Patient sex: M
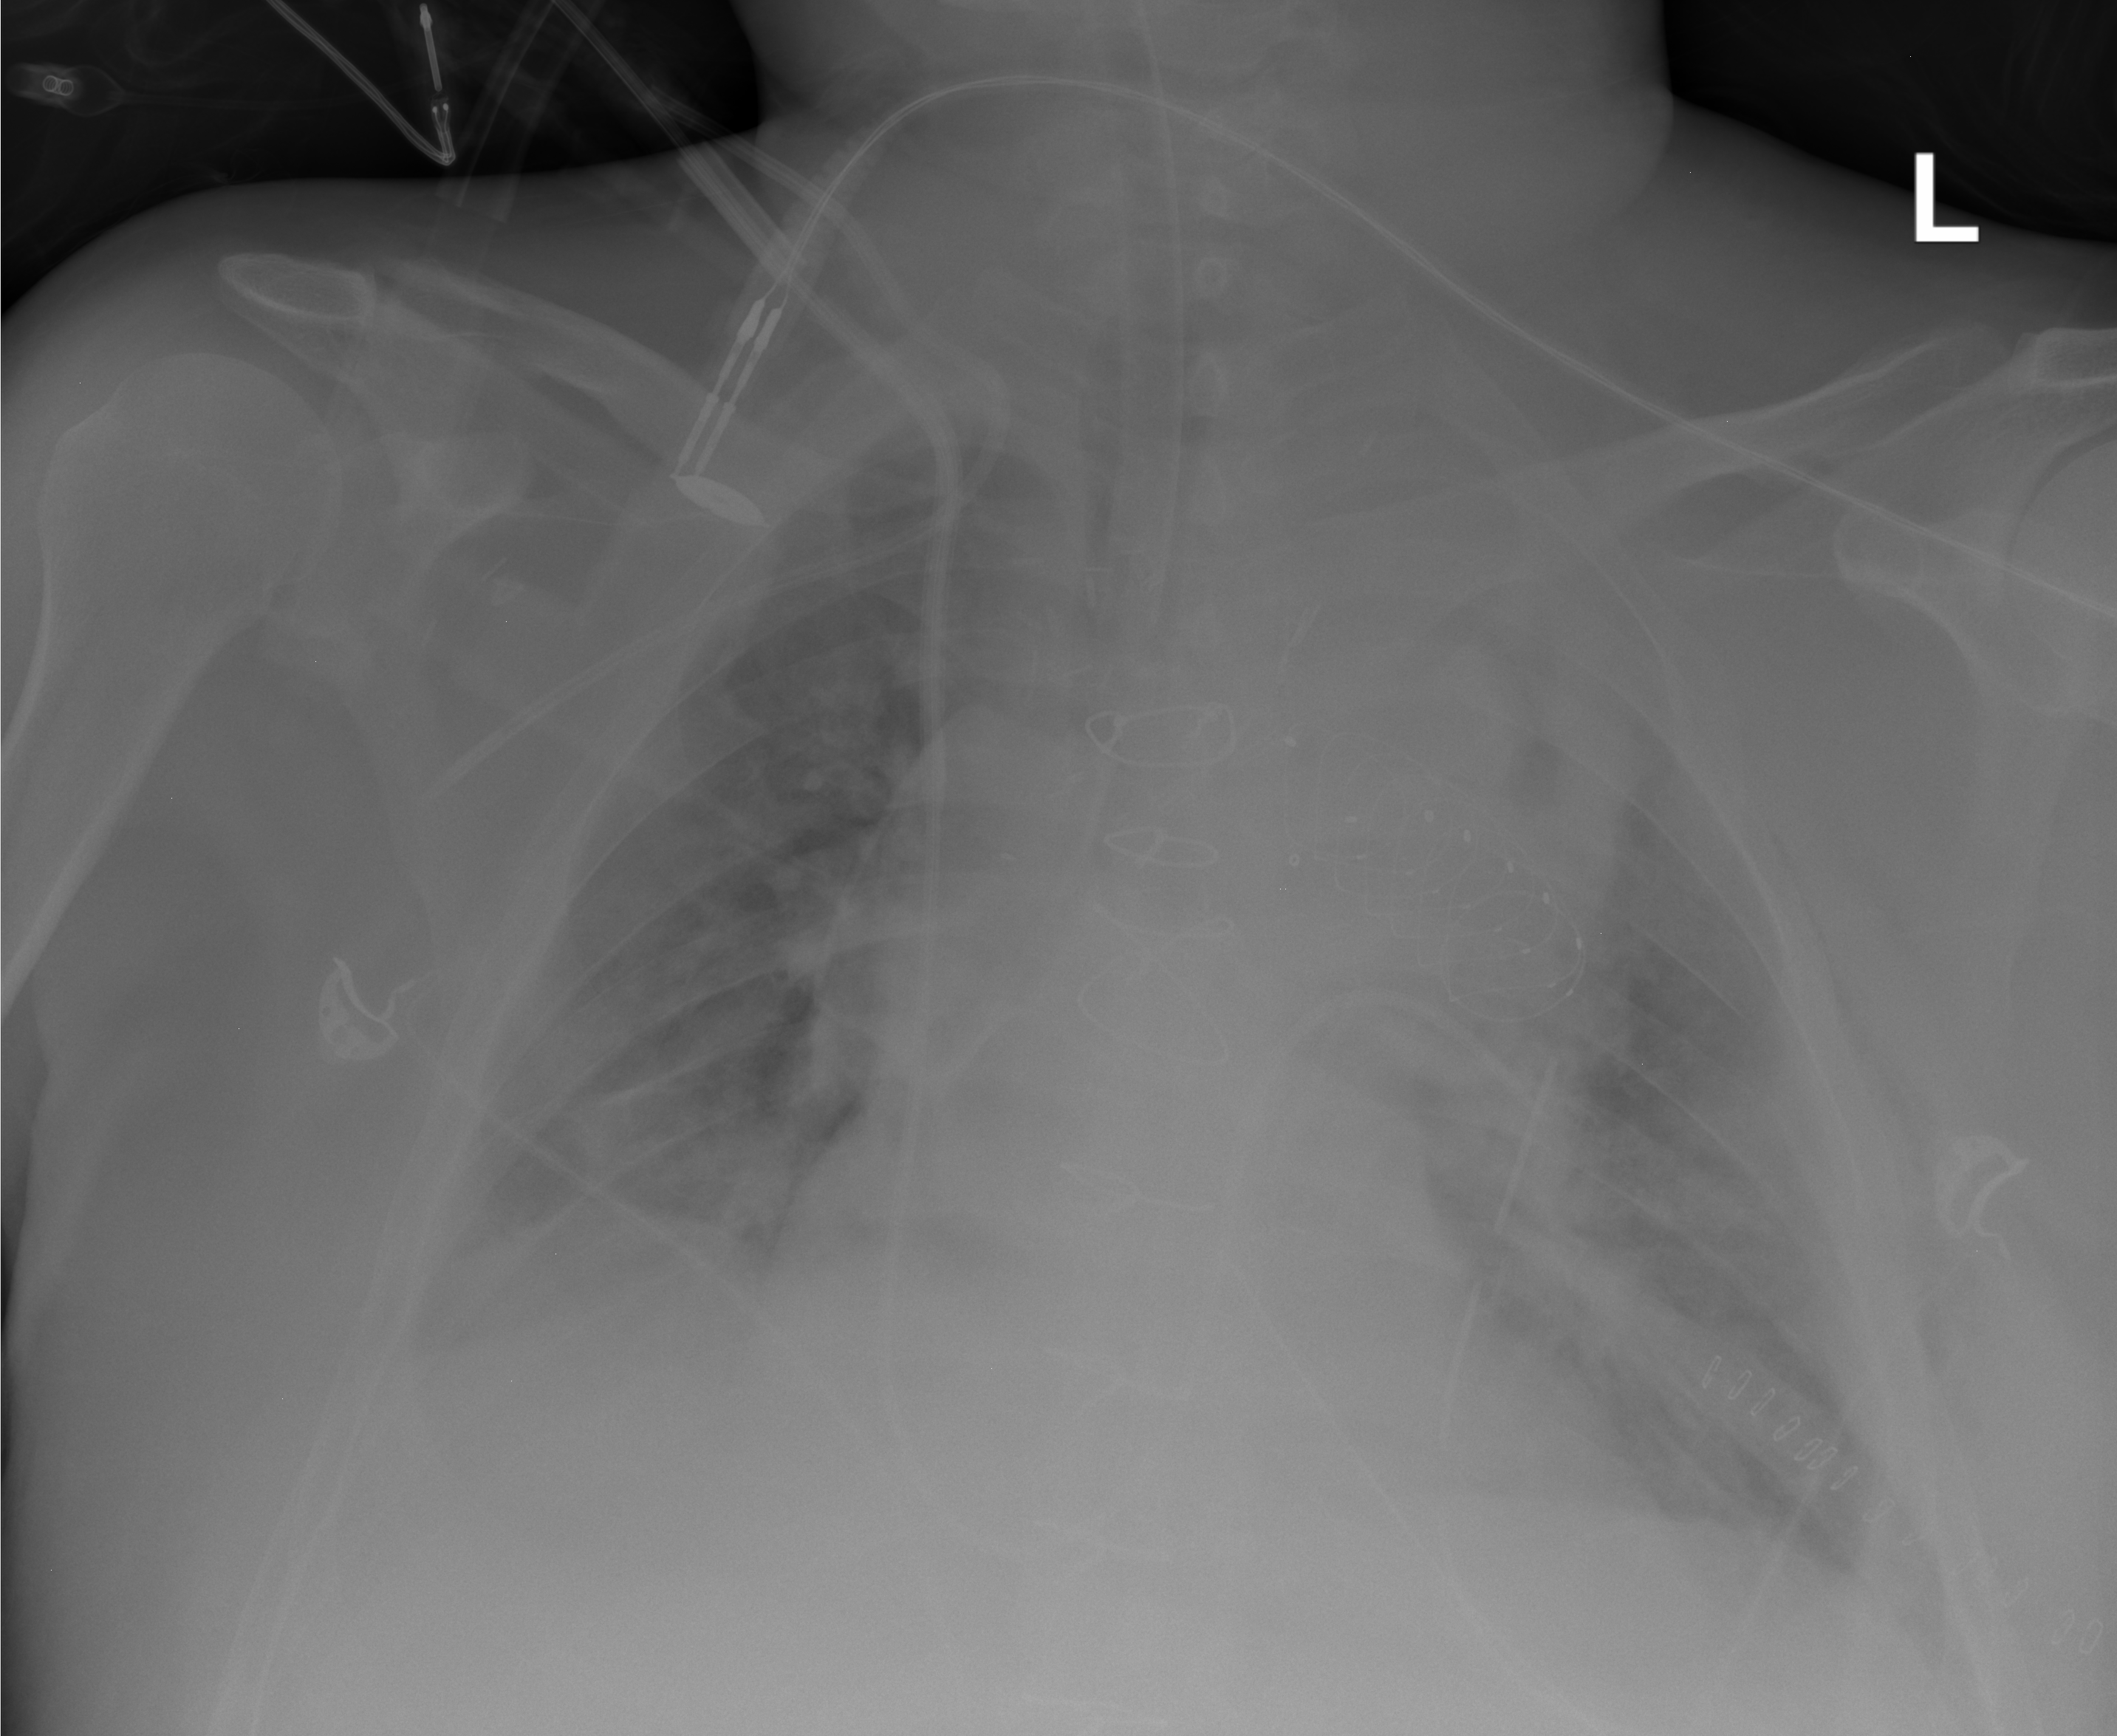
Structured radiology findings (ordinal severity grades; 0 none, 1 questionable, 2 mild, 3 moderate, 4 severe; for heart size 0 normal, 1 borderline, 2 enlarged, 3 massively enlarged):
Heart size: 1
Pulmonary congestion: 0
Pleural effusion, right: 2
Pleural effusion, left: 1
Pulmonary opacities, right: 0
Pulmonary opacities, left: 0
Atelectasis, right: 2
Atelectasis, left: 2